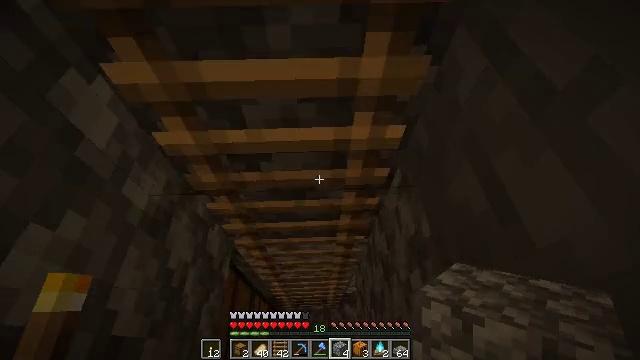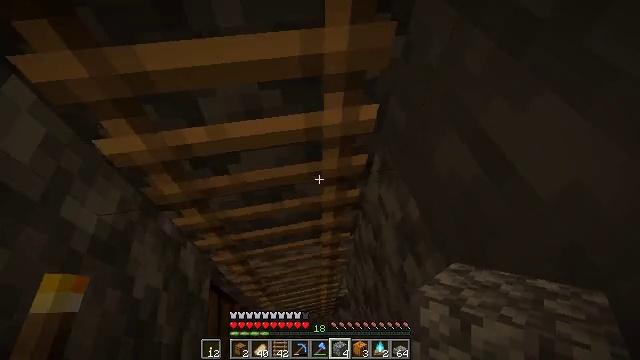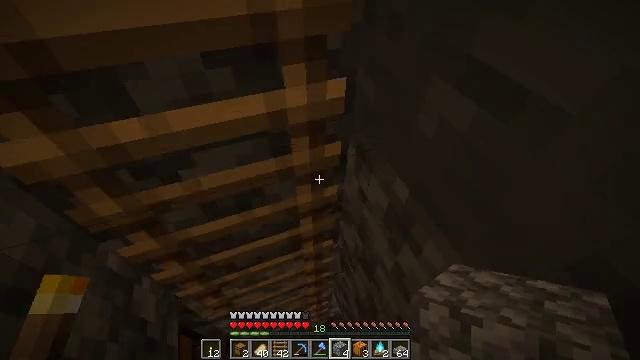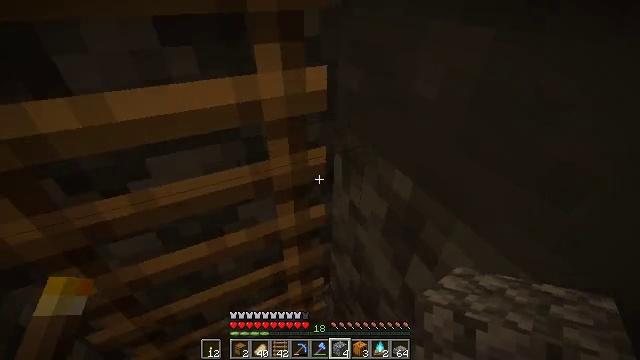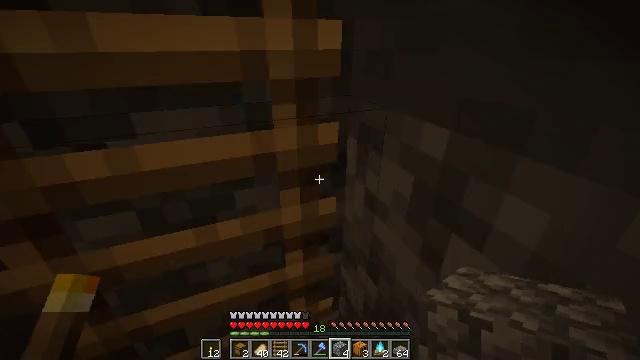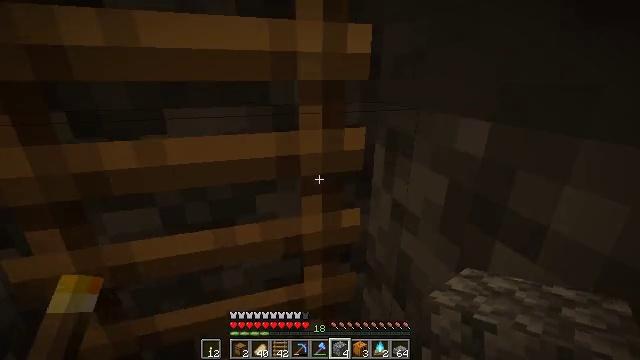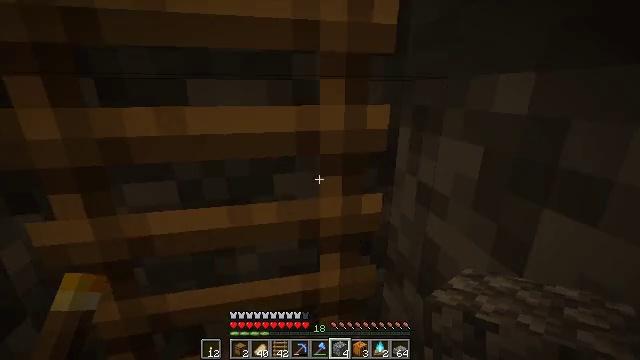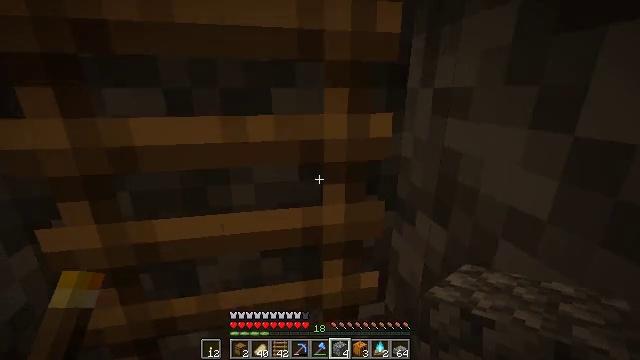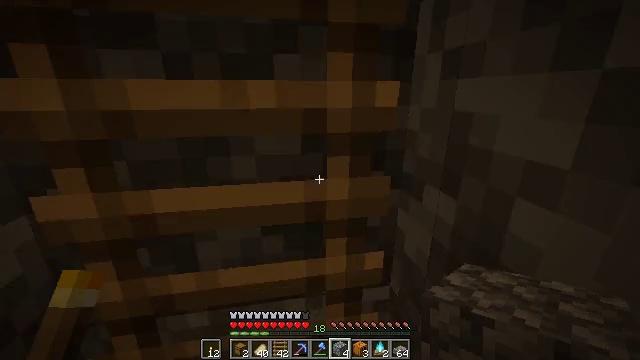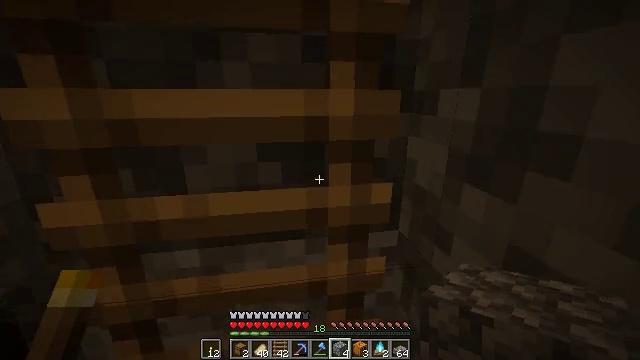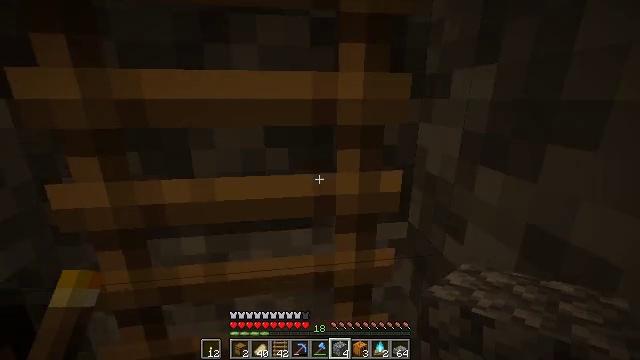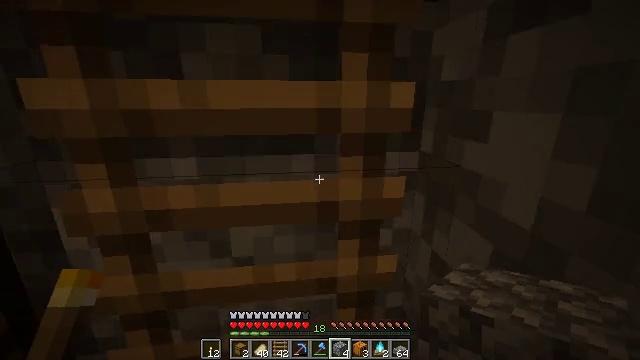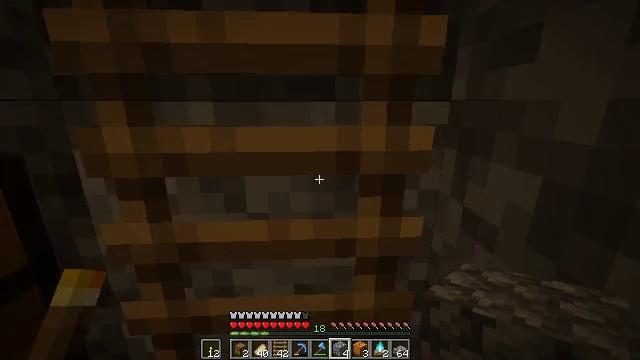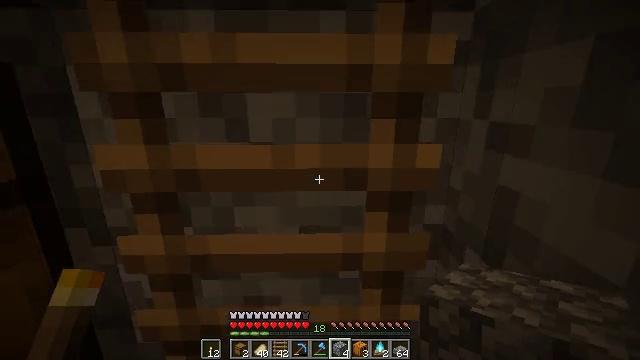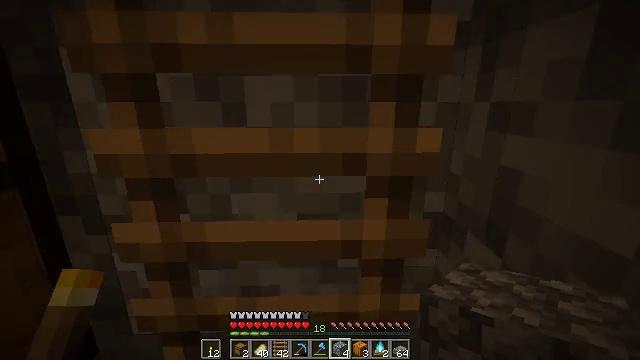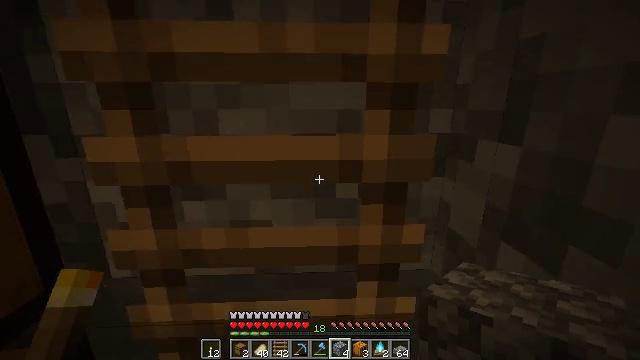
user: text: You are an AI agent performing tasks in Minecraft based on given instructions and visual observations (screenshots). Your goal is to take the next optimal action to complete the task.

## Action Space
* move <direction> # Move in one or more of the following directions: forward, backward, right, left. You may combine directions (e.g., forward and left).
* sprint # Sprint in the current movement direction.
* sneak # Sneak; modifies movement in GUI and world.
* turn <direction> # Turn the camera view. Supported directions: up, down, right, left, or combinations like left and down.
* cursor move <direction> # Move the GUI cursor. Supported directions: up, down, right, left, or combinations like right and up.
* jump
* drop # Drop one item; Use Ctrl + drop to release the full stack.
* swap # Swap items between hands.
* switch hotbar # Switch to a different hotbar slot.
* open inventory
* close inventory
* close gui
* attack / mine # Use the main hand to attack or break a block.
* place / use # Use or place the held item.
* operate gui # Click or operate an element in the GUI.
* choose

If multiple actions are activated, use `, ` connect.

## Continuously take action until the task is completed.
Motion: motion action
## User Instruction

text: Collect the ladder block.
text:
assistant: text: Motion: turn right and up
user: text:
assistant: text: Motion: turn right and up
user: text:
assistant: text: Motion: turn right and up
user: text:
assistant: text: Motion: turn left and up
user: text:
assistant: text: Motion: turn left and up
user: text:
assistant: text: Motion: turn left and up
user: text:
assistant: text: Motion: no_op
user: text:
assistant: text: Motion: no_op
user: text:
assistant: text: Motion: no_op
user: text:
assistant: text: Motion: turn left
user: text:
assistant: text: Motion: no_op
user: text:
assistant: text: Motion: turn left
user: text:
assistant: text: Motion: turn left
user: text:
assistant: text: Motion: no_op
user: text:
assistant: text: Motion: no_op
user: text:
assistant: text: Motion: no_op
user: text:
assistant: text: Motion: no_op
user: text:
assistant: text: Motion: no_op
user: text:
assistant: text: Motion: turn down
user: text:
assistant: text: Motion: no_op
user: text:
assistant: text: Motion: no_op
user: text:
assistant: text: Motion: no_op
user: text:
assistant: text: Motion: no_op
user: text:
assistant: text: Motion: no_op
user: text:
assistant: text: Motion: no_op
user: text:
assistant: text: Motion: no_op
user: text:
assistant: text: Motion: no_op
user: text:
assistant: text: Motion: no_op
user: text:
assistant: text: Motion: no_op
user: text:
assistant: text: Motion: no_op